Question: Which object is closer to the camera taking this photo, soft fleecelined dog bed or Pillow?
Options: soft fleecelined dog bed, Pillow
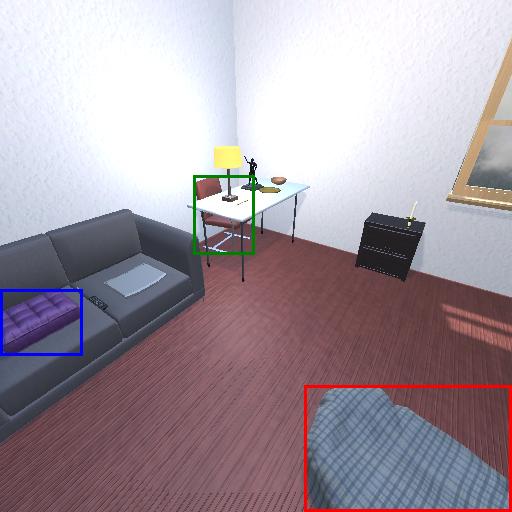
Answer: soft fleecelined dog bed